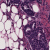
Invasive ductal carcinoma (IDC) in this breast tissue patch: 0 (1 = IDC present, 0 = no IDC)